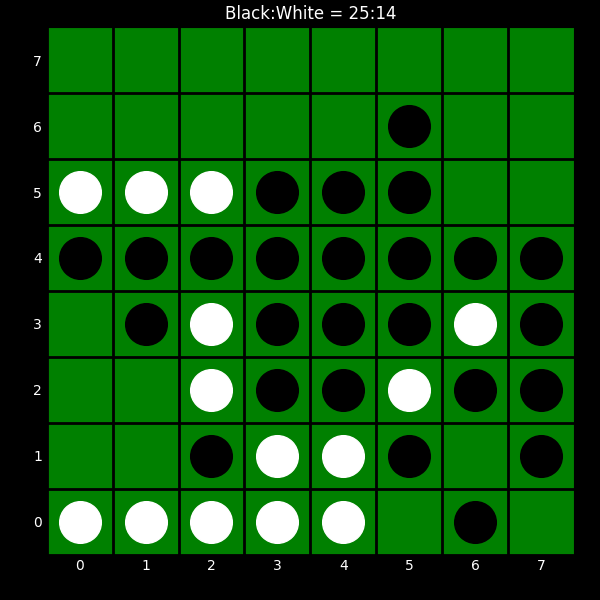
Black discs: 25
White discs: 14